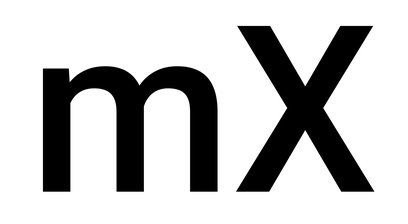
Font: Roboto_Medium